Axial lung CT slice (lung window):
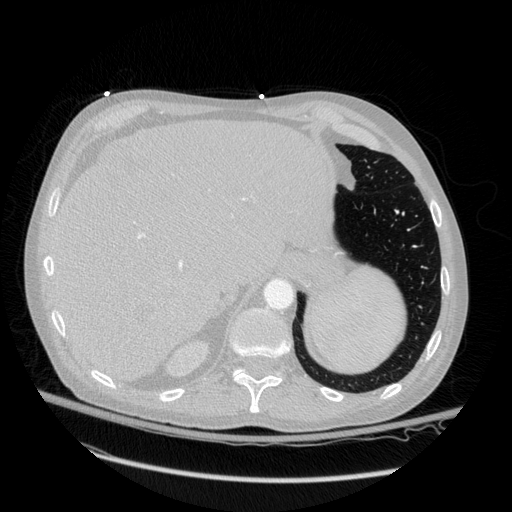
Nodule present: no